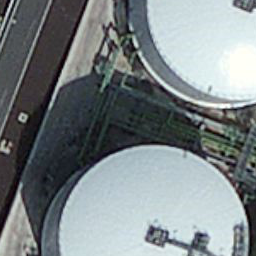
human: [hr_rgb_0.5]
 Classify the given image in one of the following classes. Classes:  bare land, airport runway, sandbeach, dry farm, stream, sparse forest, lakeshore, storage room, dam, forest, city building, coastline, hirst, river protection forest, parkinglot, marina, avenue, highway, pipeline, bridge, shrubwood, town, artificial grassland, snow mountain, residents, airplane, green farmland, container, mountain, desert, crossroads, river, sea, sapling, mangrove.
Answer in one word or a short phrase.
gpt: storage room